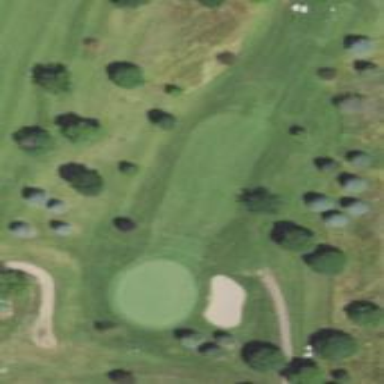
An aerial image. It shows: Rough area on grassy golf course.